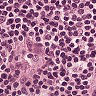
Metastatic tissue present: no